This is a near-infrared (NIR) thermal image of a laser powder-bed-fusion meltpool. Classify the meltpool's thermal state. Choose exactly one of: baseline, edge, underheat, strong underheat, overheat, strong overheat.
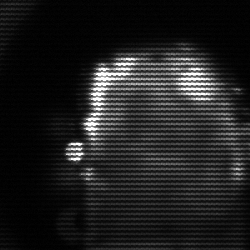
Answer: baseline